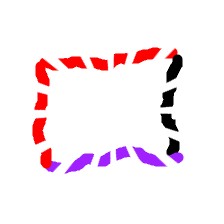
Shape: rectangle